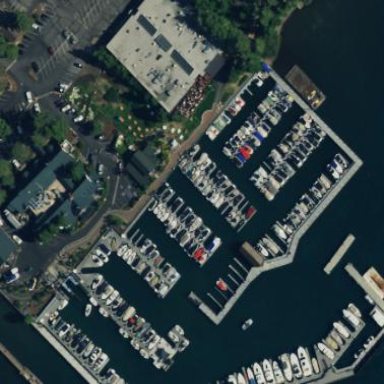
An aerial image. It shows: Marina on leisure land.